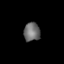
Tissue: lung
Cell type: Endothelial cells
Senescence score: 0.5827
Nuclear area (px): 298
Mean DAPI intensity: 108.611